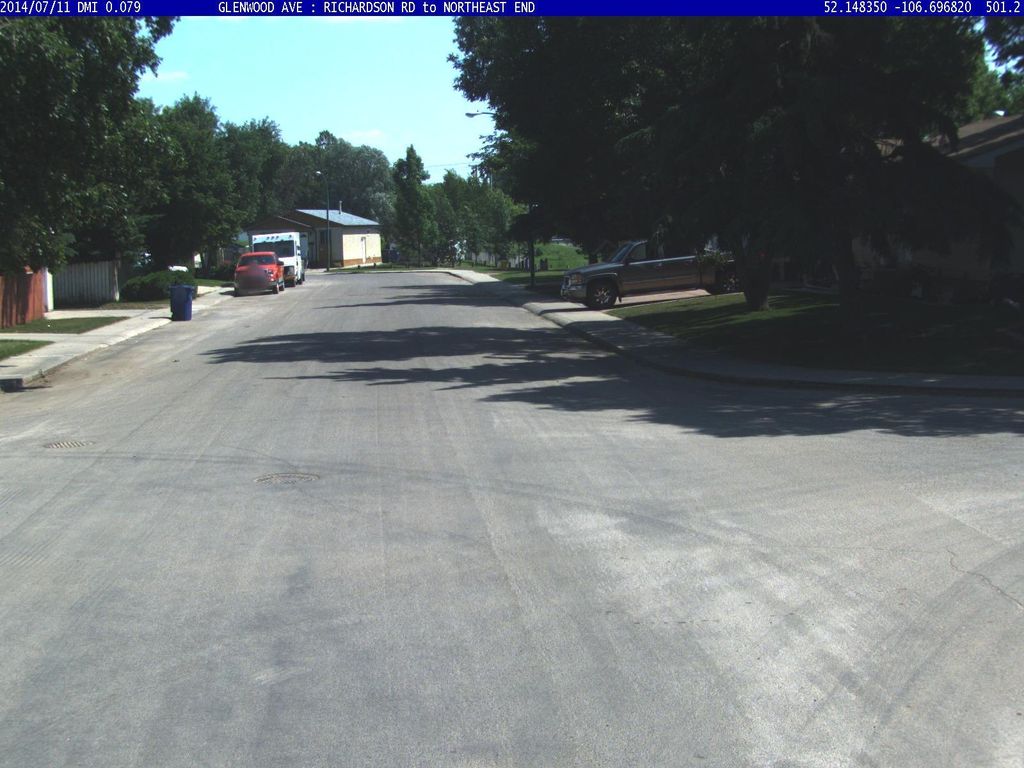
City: saskatoon